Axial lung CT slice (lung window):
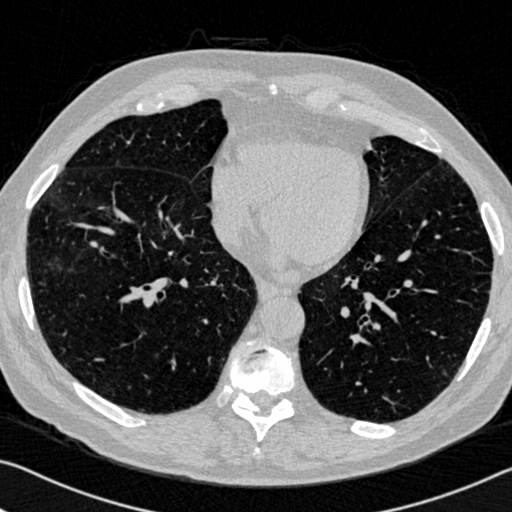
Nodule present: no